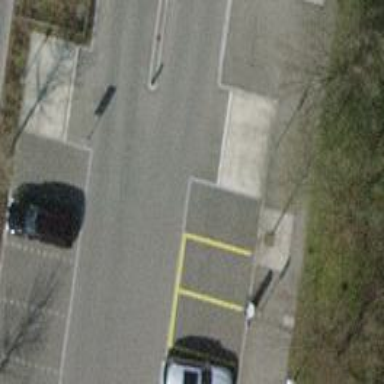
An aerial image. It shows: Charging station.